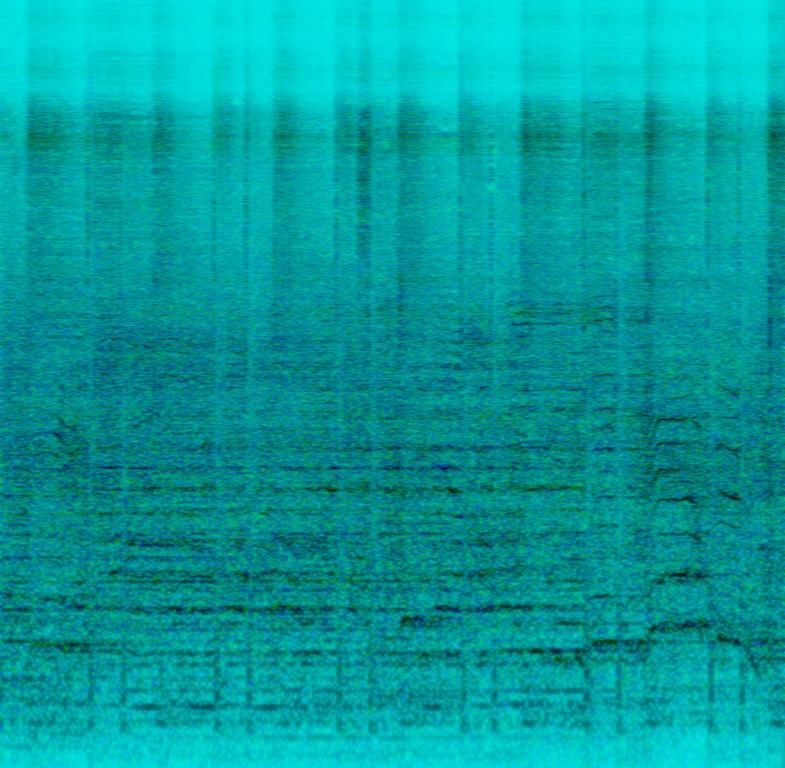
The song is a modern pop song performed live performance. A female sings this melody with a strong drumming rhythm. The song is highly distorted with high noise levels and distortion. The song is a rock classic and performed live in front  of a noisy audience.